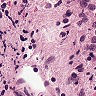
Metastatic tissue present: yes